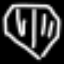
Label: diamond